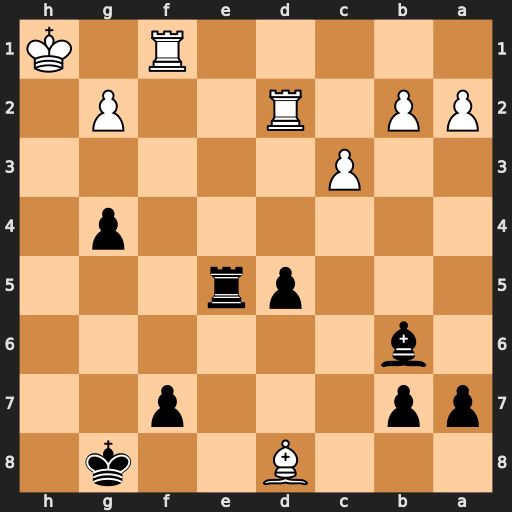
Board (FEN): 3B2k1/pp3p2/1b6/3pr3/6p1/2P5/PP1R2P1/5R1K
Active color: b
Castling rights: -
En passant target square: -
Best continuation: Rh5+ Bh4 Rxh4#